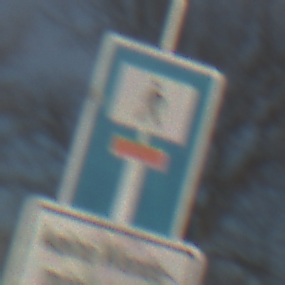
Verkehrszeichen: SackgasseFussgaengerDurchlaessig
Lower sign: HinweisGeaenderteVorfahrtVerkehrsfuehrungVerkehrsregelung3
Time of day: MorningAfternoon
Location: Outdoor (Nature)
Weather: PartlyCloudy
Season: NotSpecified
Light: Natural